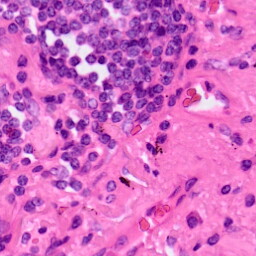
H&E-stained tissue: Lung